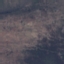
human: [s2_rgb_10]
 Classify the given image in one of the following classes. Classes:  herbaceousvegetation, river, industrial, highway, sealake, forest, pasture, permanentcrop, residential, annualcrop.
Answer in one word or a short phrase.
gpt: HerbaceousVegetation